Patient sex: M
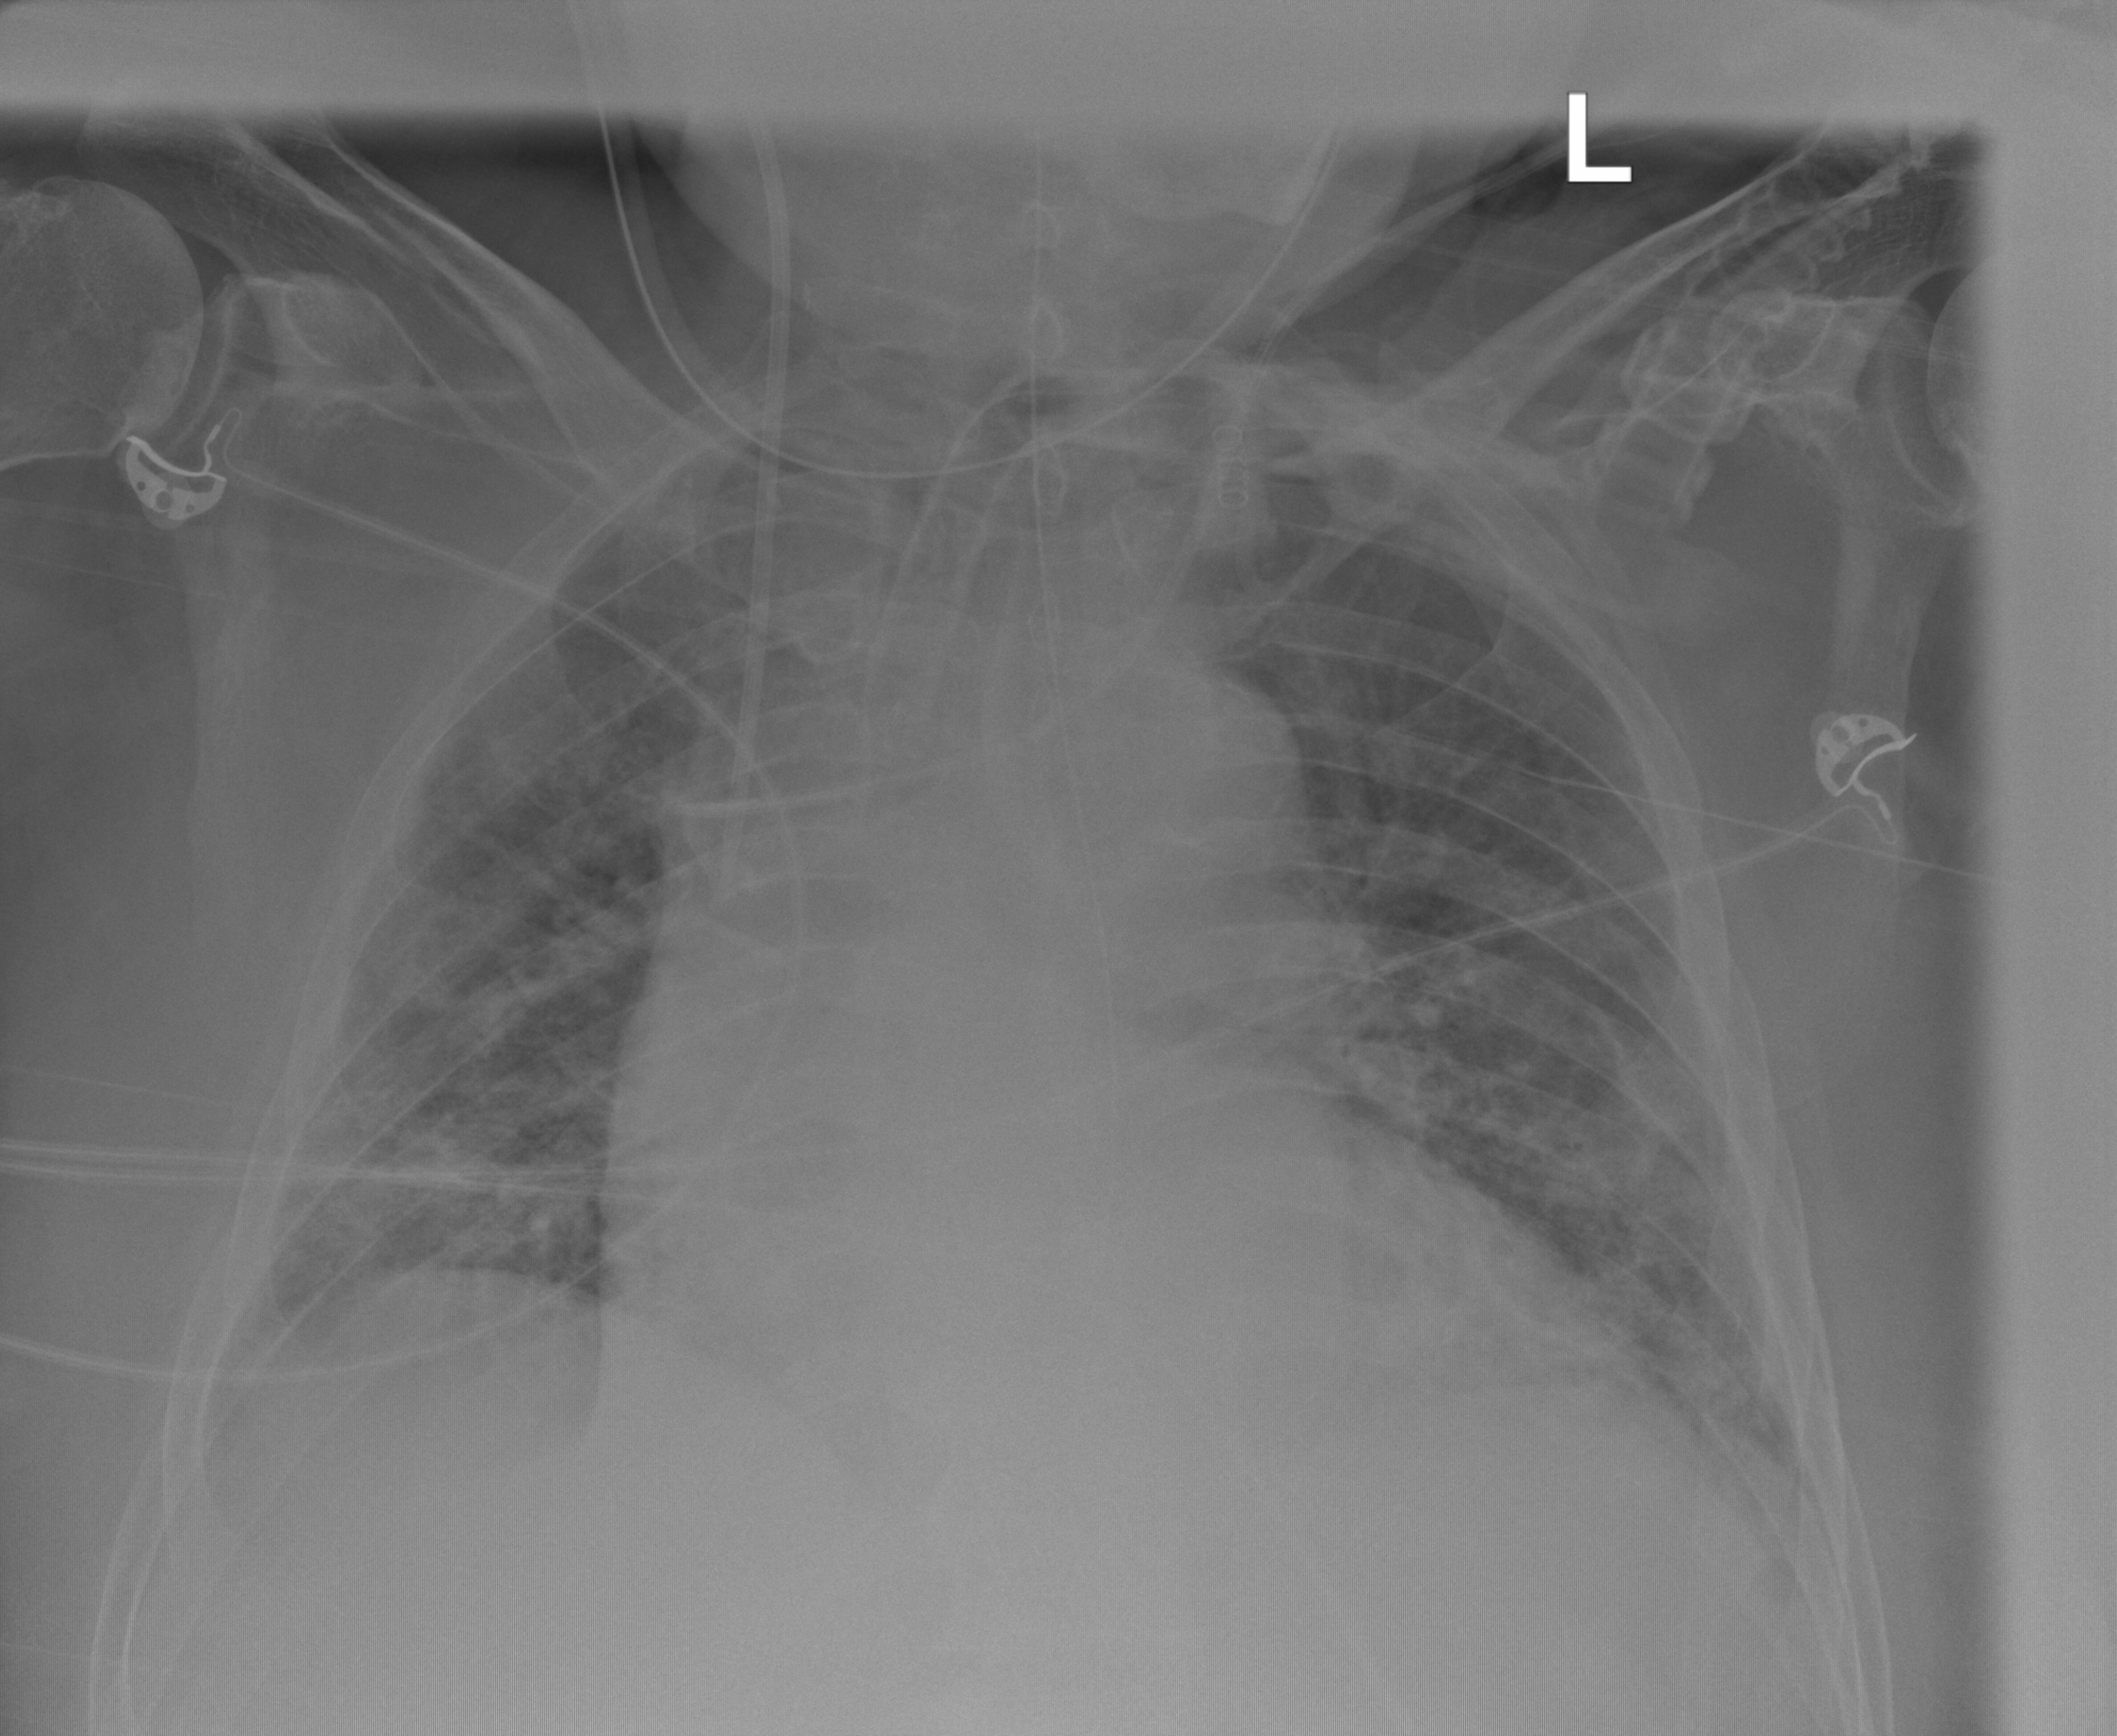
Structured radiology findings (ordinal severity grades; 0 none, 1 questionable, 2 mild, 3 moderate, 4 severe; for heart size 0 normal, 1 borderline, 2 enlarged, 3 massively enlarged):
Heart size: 3
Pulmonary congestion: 0
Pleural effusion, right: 1
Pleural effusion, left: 1
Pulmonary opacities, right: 2
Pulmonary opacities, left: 2
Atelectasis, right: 2
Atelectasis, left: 2